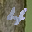
Label: 4